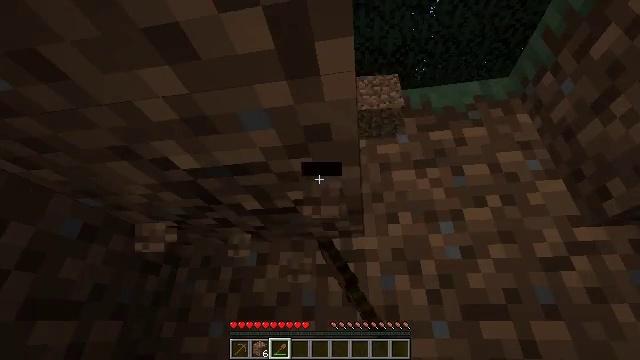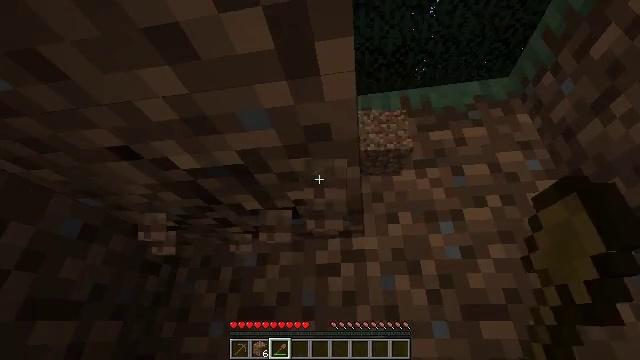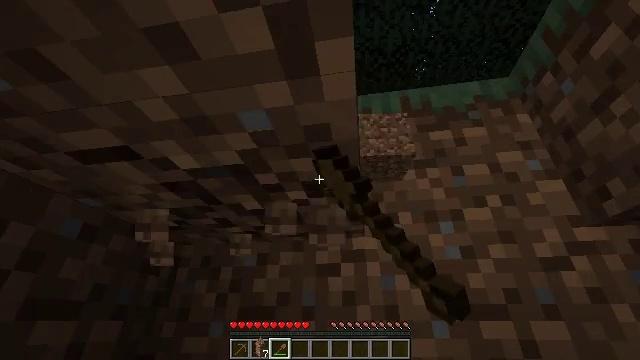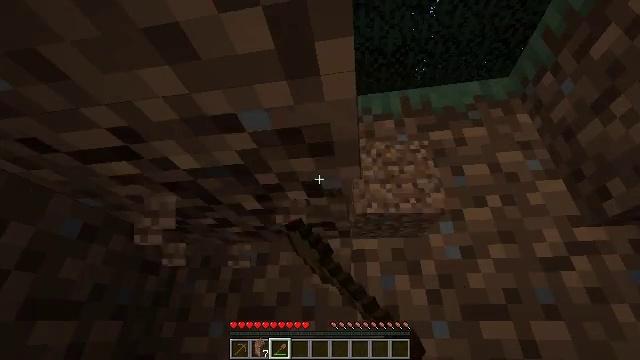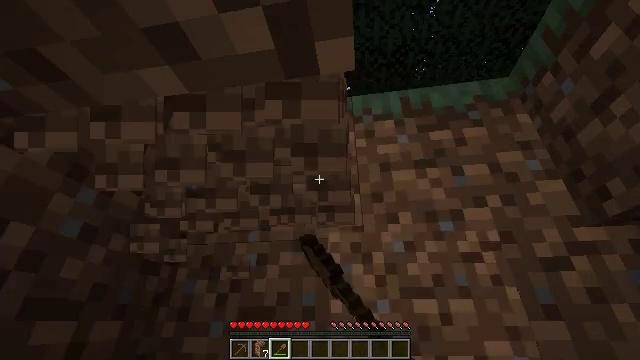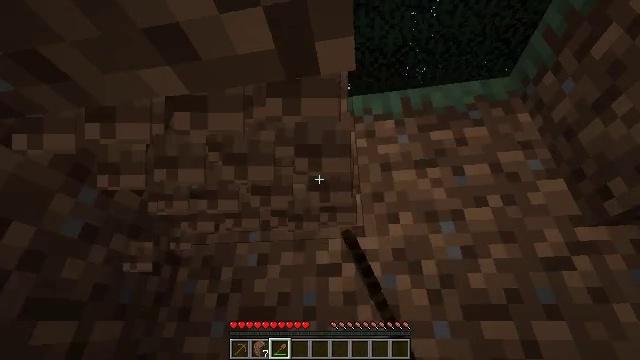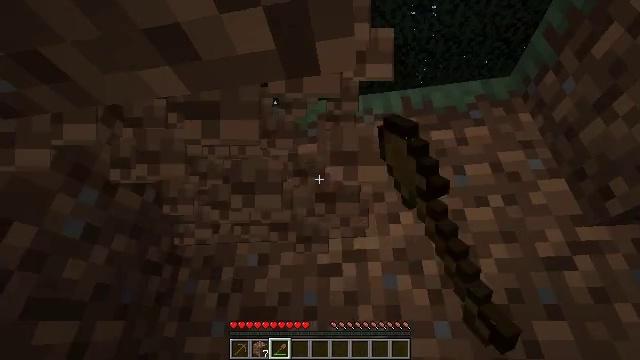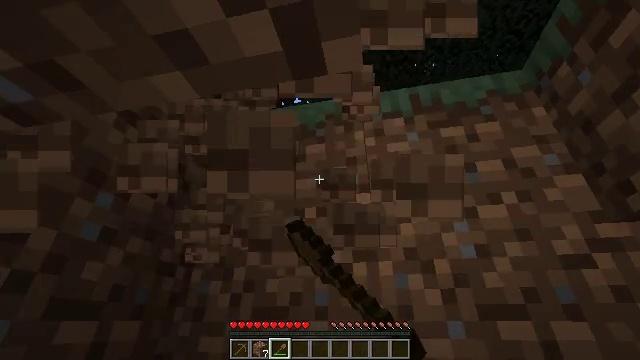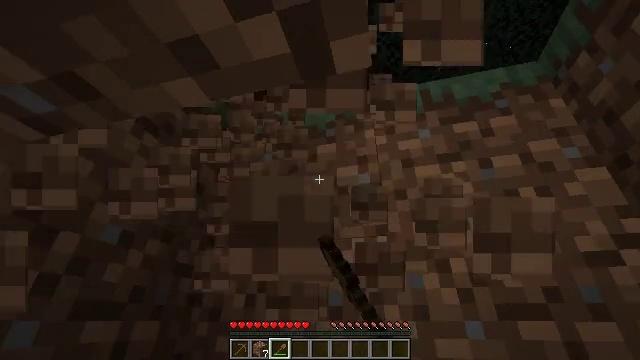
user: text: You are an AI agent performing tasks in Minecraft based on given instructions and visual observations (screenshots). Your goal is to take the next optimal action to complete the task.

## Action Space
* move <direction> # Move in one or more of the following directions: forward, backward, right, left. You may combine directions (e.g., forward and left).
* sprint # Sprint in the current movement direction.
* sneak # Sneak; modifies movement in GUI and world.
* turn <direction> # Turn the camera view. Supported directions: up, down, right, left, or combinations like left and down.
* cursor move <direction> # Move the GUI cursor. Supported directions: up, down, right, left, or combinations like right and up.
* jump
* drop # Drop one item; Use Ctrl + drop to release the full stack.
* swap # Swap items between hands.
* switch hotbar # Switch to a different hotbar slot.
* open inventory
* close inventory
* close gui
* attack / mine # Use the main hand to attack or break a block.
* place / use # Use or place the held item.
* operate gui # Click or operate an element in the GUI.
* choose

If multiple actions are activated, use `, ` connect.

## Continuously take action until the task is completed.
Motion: motion action
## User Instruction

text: Gather grass block for landscaping.
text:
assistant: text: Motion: attack / mine
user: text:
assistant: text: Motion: attack / mine
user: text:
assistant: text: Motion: attack / mine
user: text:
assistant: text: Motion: attack / mine
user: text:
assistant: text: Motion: attack / mine
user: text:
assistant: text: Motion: attack / mine
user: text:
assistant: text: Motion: turn left, attack / mine
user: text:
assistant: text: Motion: turn left, attack / mine
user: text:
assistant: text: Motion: attack / mine